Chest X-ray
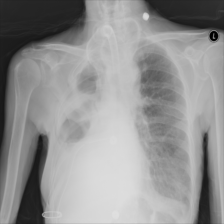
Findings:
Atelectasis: negative
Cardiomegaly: negative
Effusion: negative
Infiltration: positive
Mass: negative
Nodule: negative
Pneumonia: positive
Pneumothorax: negative
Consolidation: negative
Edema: negative
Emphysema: negative
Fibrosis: negative
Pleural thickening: positive
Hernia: negative